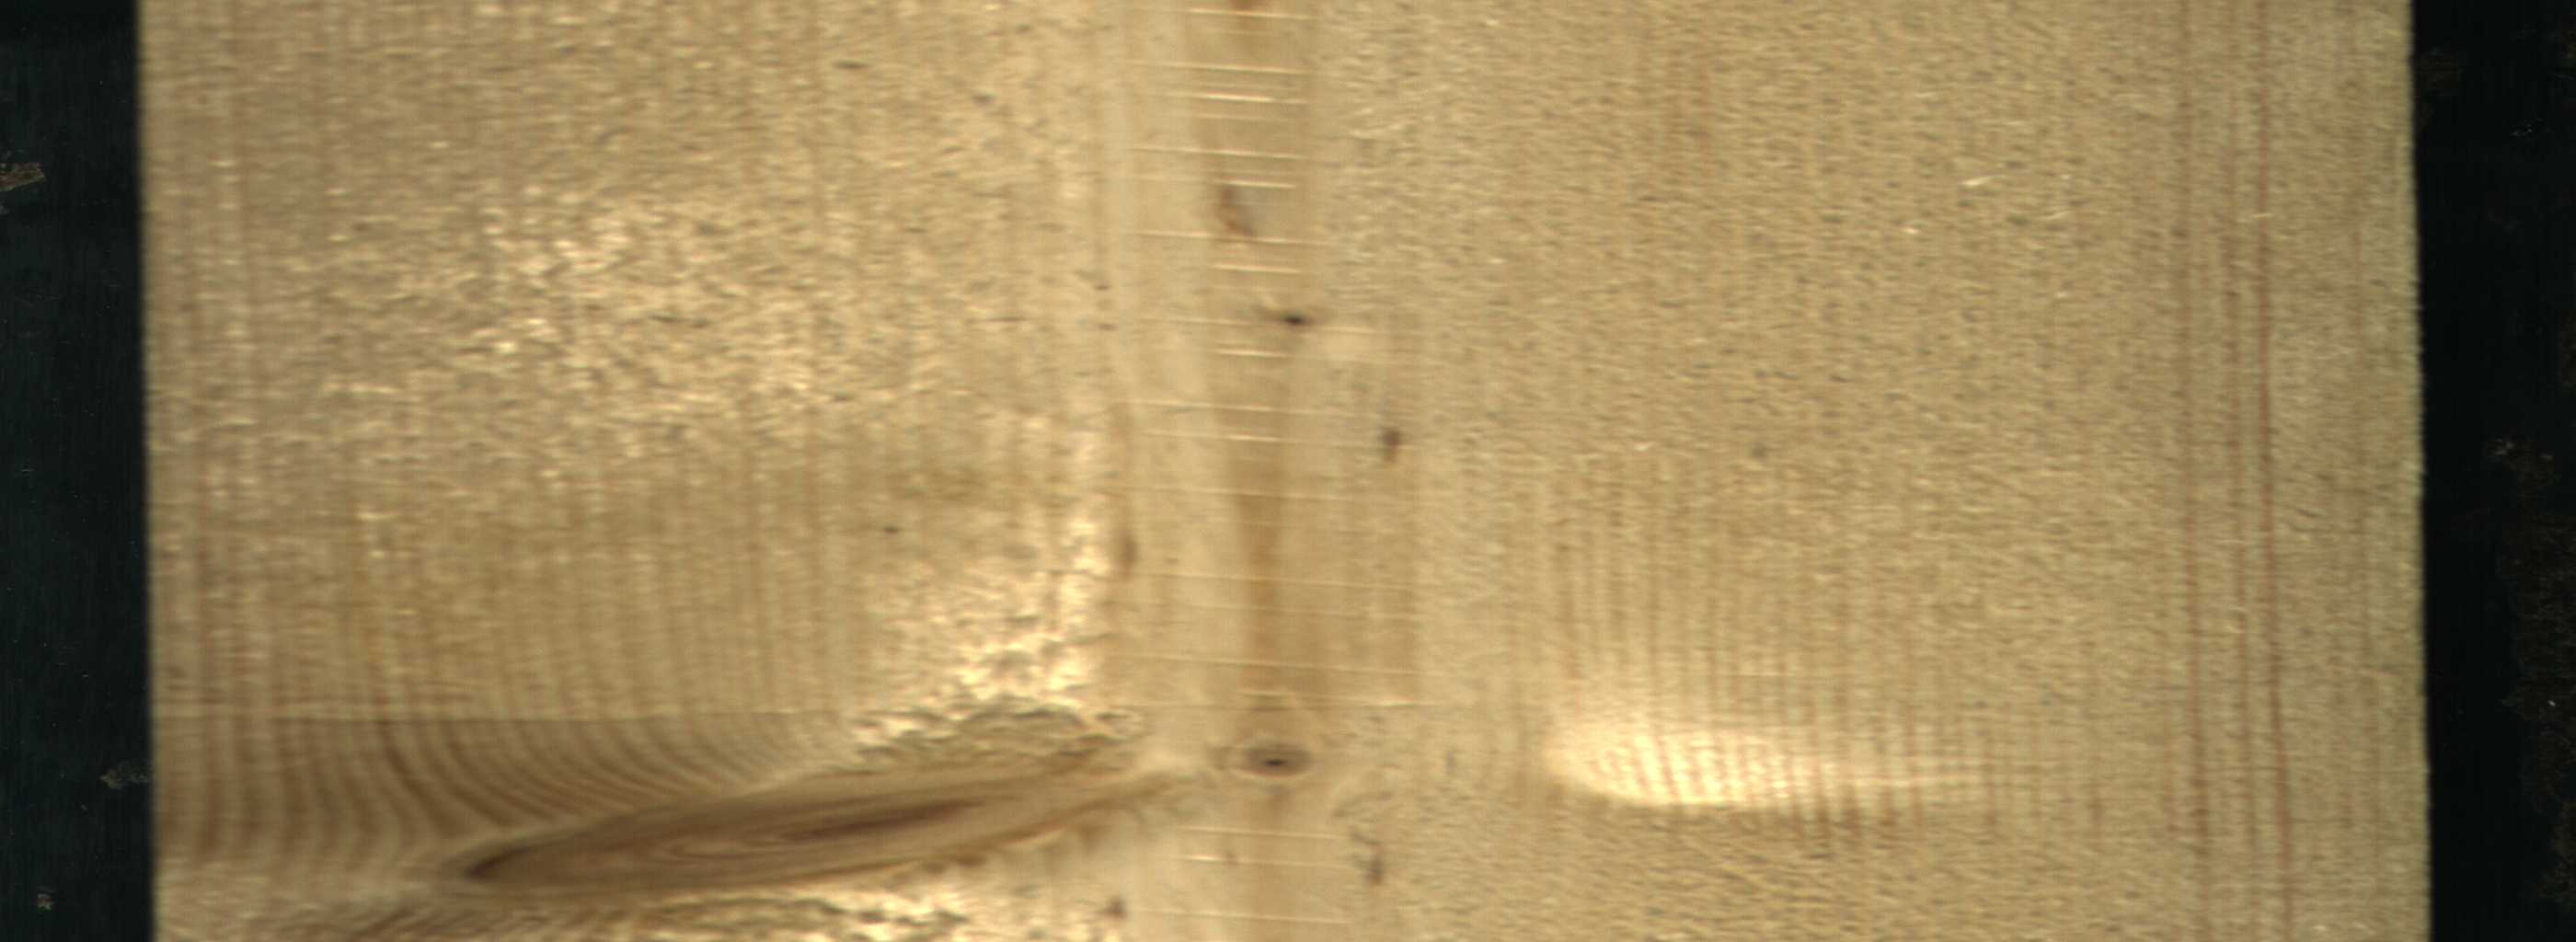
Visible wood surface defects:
Live_Knot
Live_Knot